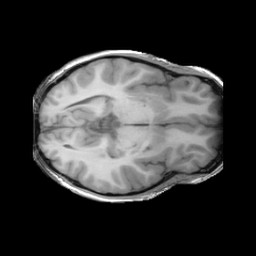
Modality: T1w
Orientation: axial
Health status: ill
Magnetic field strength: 3 T